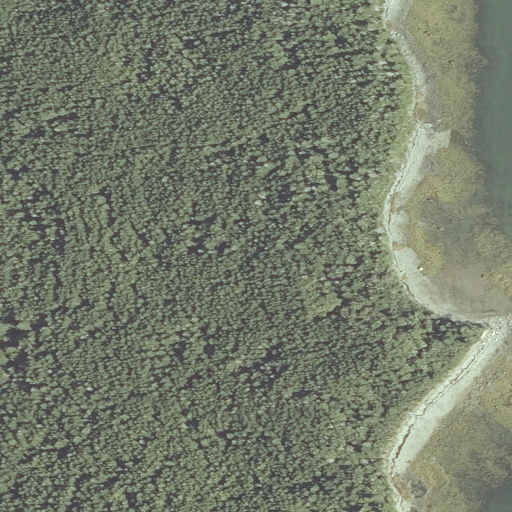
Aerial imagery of island in Maine named Dunn Island containing evergreen forest, herbaceous wetlands, and open water